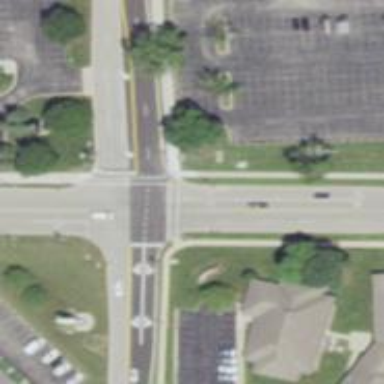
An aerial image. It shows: Pedestrian crossing with zebra markings on the footway.